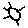
Label: sun